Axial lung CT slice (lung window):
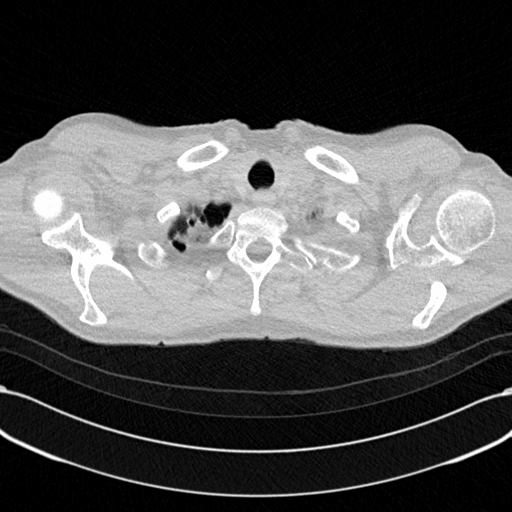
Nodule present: no